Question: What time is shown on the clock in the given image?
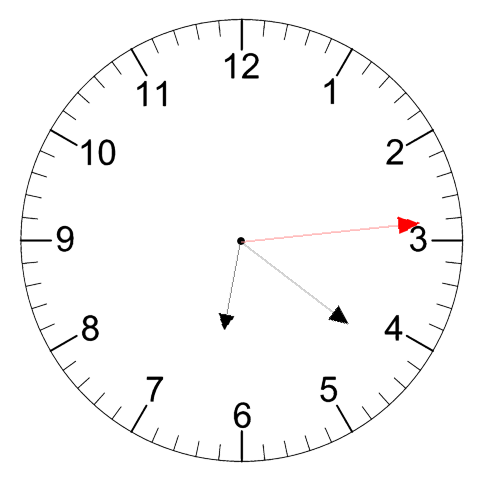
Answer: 06:21:14